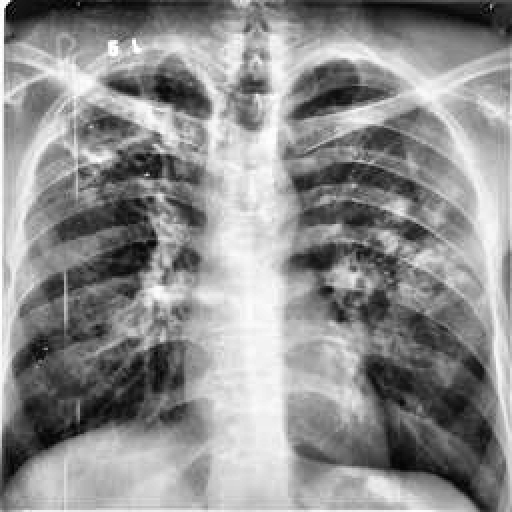
Finding: TUBERCULOSIS